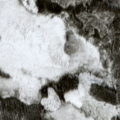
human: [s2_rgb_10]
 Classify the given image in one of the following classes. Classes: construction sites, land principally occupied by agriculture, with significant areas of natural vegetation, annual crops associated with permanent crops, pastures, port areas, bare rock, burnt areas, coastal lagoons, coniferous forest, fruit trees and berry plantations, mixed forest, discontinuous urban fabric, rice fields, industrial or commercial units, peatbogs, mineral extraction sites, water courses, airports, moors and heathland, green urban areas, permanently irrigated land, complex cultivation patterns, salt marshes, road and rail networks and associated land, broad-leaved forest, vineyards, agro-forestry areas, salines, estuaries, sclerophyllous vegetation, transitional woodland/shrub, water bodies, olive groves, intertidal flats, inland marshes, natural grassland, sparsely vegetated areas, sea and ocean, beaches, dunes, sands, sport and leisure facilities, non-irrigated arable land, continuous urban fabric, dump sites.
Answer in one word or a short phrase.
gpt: coniferous forest, transitional woodland/shrub, peatbogs